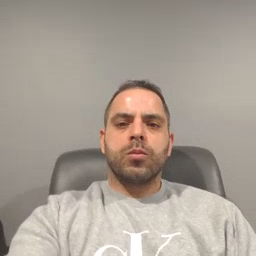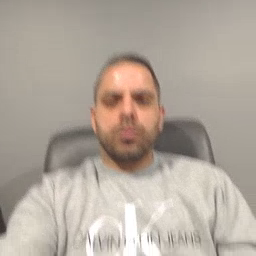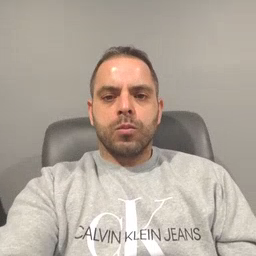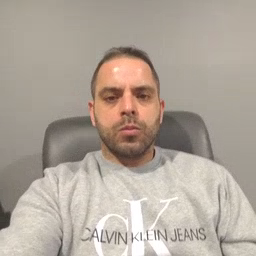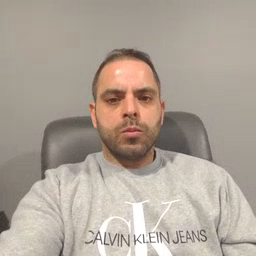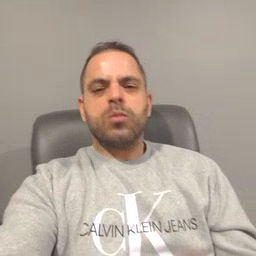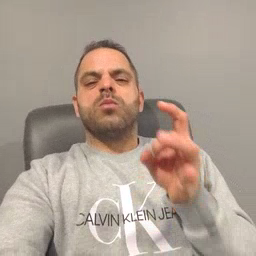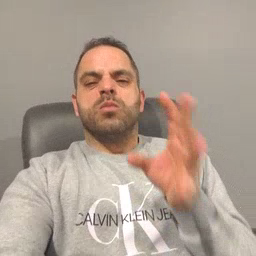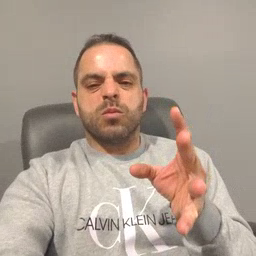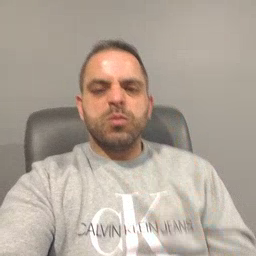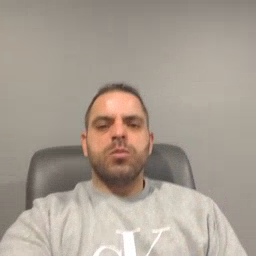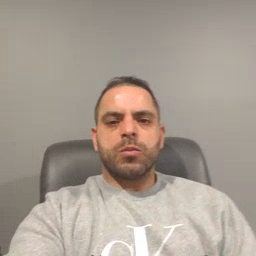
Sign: hate